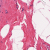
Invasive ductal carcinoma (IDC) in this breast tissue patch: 0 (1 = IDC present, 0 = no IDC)